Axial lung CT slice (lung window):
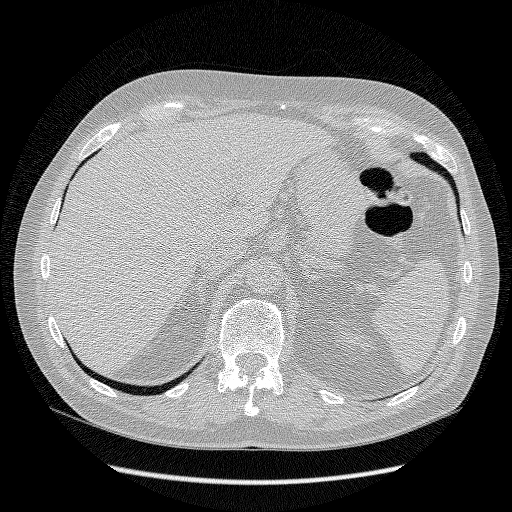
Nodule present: no